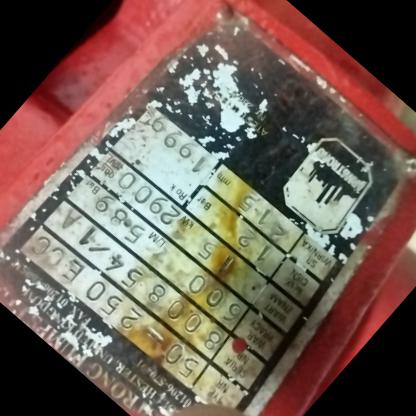
Klasa: tabliczka-znamionowa